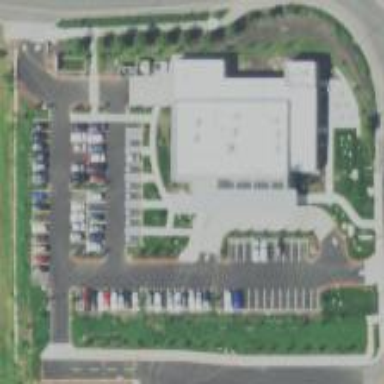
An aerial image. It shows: Clinic located within commercial area.